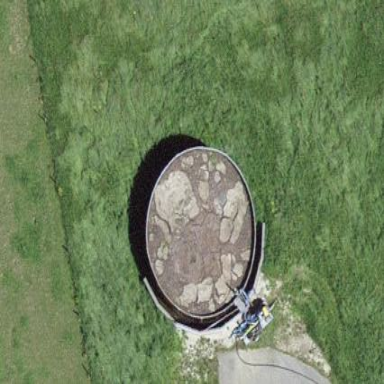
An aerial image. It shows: Storage tank building.